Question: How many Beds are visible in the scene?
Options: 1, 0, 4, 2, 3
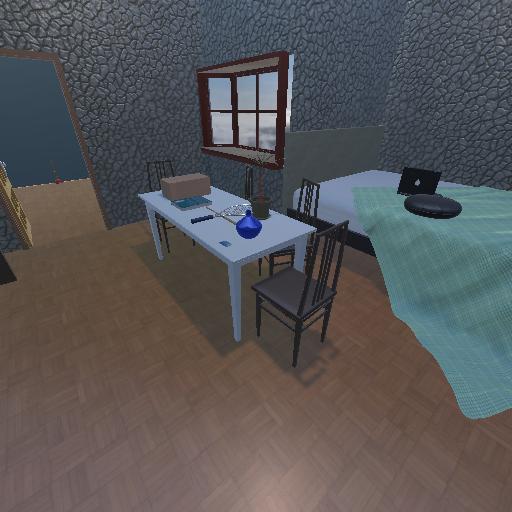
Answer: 1